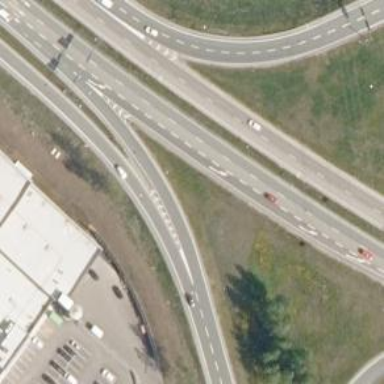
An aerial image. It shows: Asphalt motorway link.